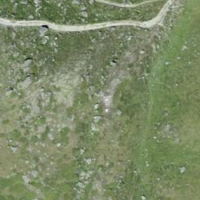
EUNIS habitat code: 26
Species observed at this site:
Saxifraga bryoides